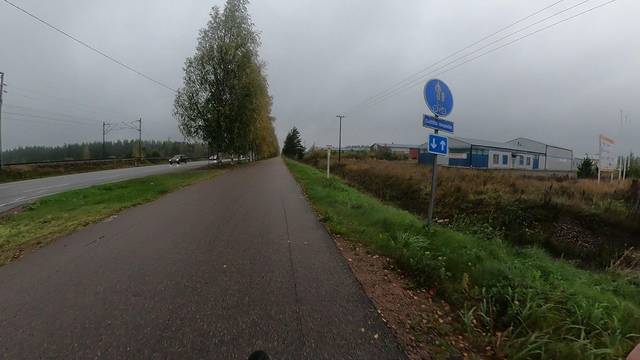
Region: Finland
Coordinates: 60.861, 26.649